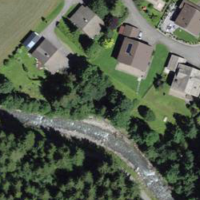
EUNIS habitat code: 55
Species observed at this site:
Caltha palustris
Petasites albus